Aerial crown-view tile of a tropical tree (Barro Colorado Island, Panama), acquired 20250217:
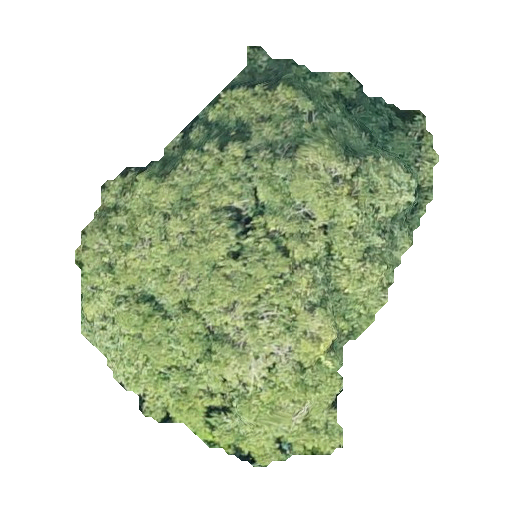
Species: Handroanthus guayacan
GBIF accepted scientific name: Handroanthus guayacan
Crown area: 143.223 m²